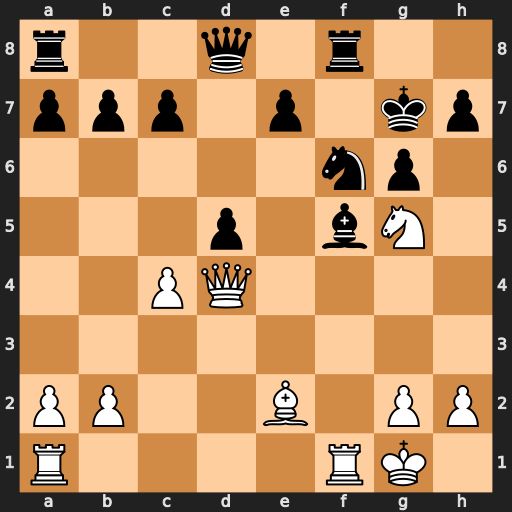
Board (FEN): r2q1r2/ppp1p1kp/5np1/3p1bN1/2PQ4/8/PP2B1PP/R4RK1
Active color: w
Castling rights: -
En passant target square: -
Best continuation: Rxf5 gxf5 Ne6+ Kh8 Nxd8